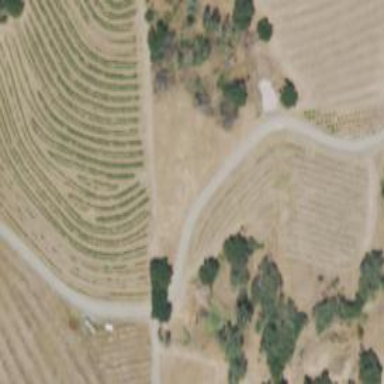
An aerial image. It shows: Vineyard with wine grapes as the crop.